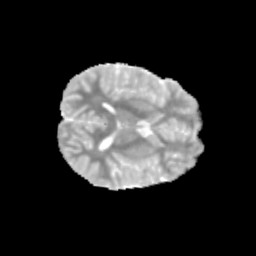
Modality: MD
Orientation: axial
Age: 11
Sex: male
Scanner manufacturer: siemens
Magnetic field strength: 3 T
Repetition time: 3.8 s
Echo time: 0.07 s